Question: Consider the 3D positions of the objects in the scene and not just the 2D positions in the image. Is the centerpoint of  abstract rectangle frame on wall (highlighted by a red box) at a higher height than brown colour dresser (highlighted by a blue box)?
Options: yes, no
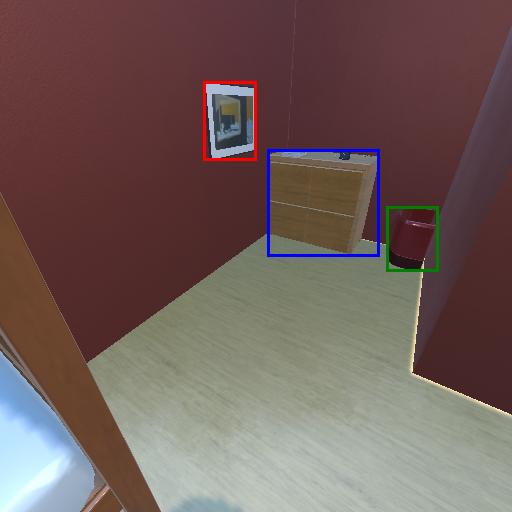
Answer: yes